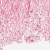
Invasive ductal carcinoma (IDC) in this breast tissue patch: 0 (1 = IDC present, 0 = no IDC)